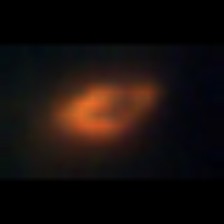
Taxon: Unknown_phyto
Group: Unknown